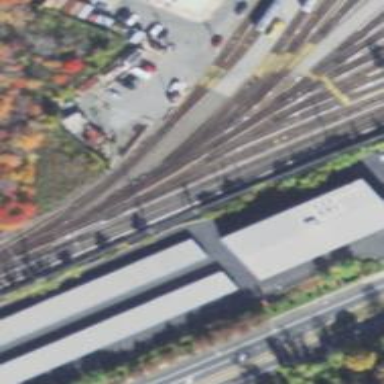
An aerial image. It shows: Electrified rail yard in service.